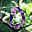
Label: 0